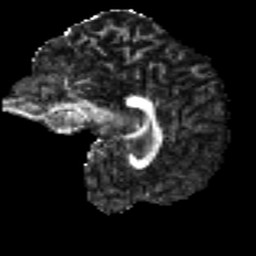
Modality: FA
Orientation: sagittal
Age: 36
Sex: male
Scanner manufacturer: ge
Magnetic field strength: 3 T
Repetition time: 7.8 s
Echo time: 0.0618 s